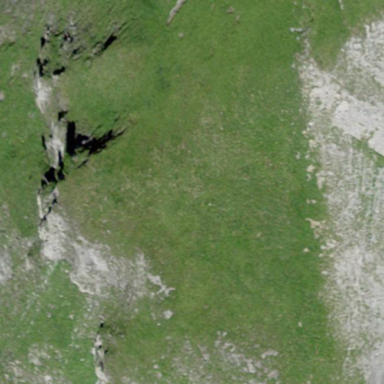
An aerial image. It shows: Vast expanse of grassland.